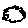
Label: cloud